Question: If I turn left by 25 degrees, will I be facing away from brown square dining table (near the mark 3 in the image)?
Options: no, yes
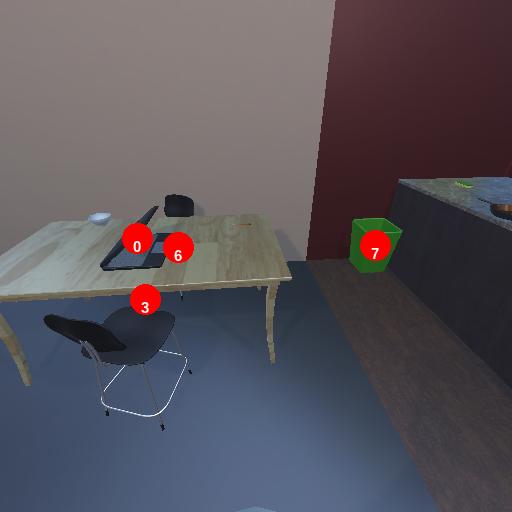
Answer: no